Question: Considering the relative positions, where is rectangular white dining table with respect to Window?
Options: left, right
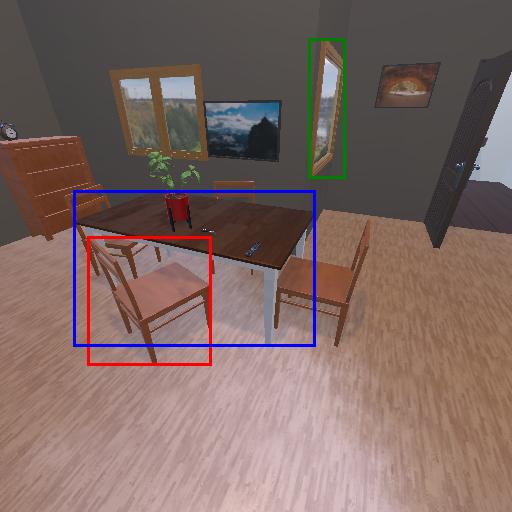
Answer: left